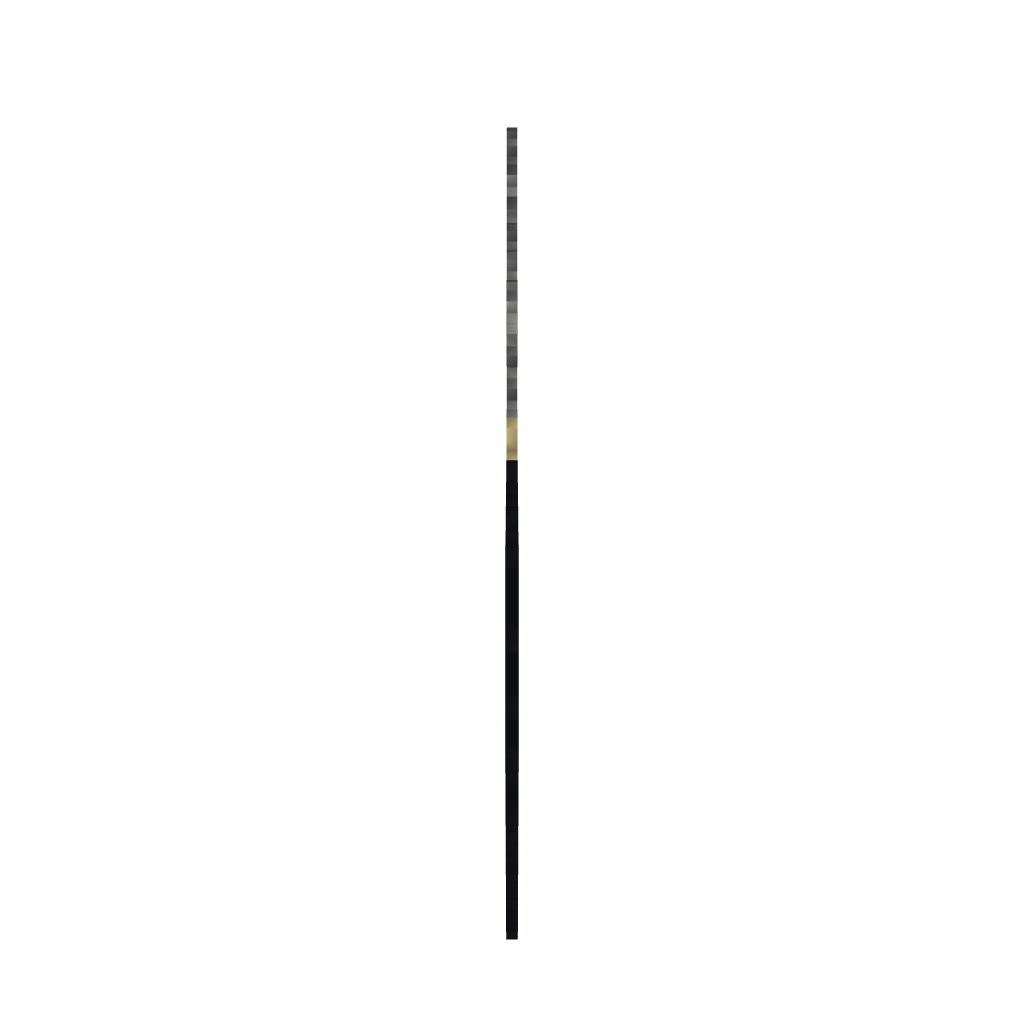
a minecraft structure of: Wily UFO (ErnieCIII)